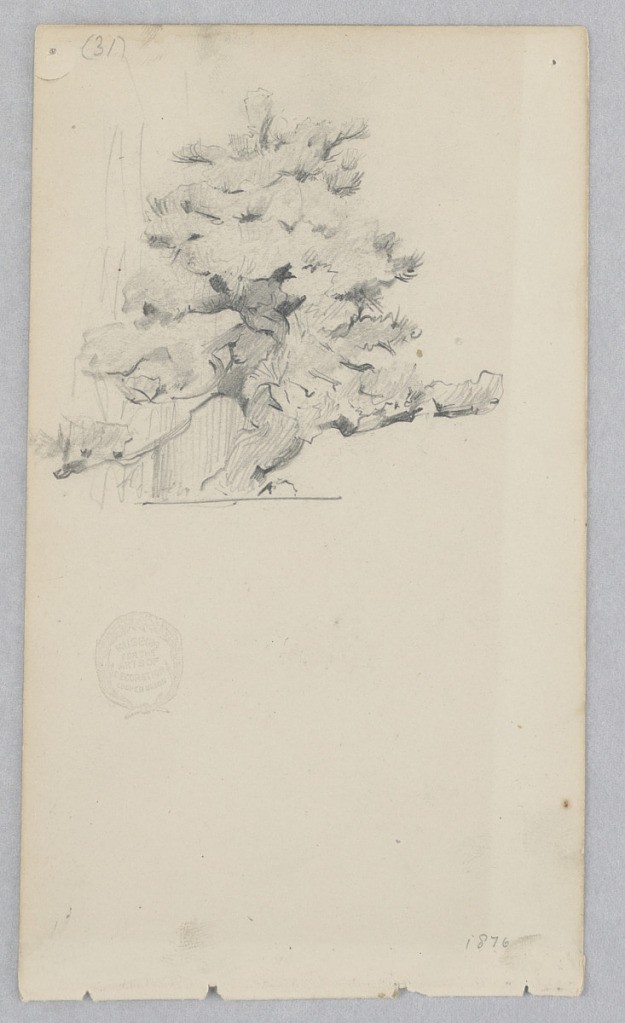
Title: Tree
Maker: Robert Frederick Blum, American, 1857–1903
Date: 1876
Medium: Graphite on wove paper
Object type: Drawing
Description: Sketch of a tree of with foliage